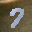
Label: 7